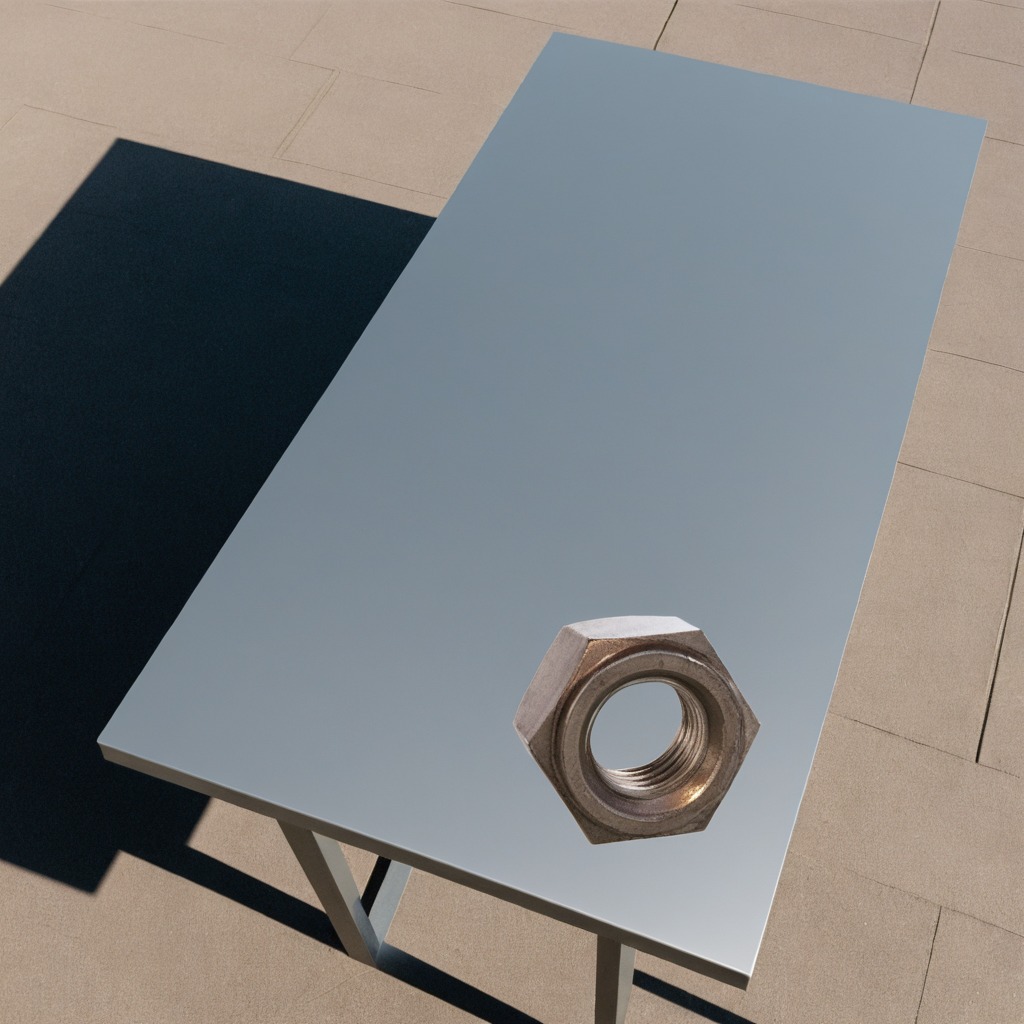
A metal nut is lying on the table in a temporary outdoor tool station.